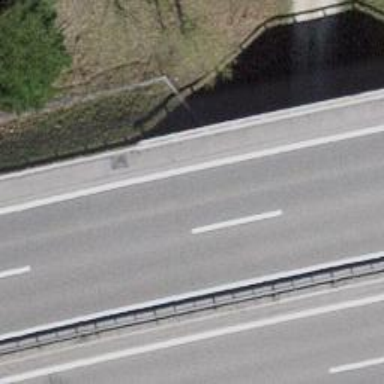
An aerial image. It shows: Motorway bridge.